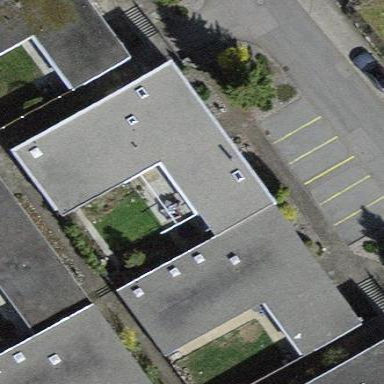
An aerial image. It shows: Flat-roofed residential building.